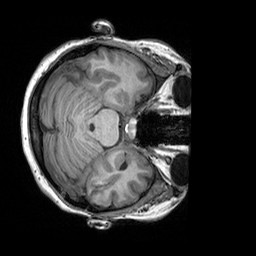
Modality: T1w
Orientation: axial
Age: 22
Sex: female
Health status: healthy
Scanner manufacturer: siemens
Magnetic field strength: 3 T
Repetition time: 2.3 s
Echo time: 0.00303 s